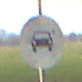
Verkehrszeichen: VerbotKraftwagen
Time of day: SunriseSunset
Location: Outdoor (Suburban)
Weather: PartlyCloudy
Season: NotSpecified
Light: Natural